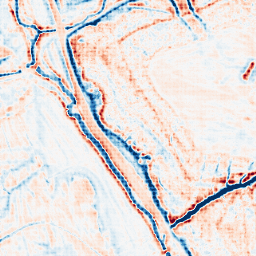
Category: edge_preserving
Decomposition family: bilateral
Decomposition parameters: d: 15
sigma_color: 75
sigma_space: 50
Upsampling method: sinc_hamming
Upsampling parameters: scale: 4
kernel_size: 4
Upsampling scale: 4